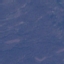
Label: HerbaceousVegetation